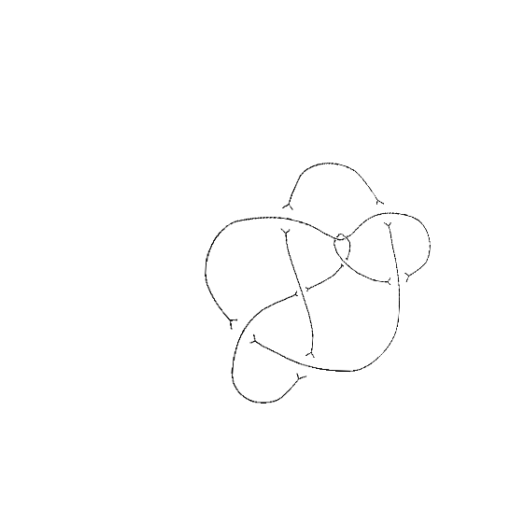
Crossing number: 9